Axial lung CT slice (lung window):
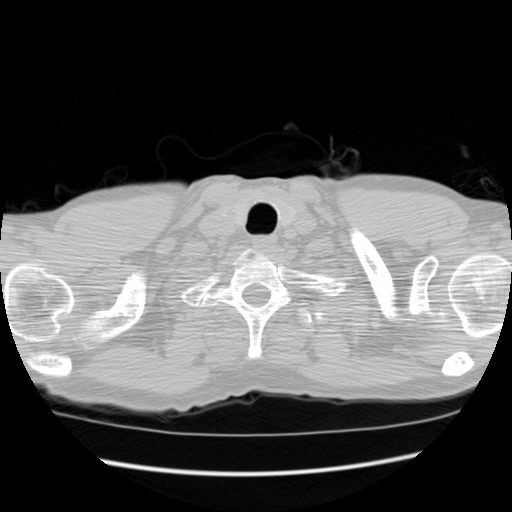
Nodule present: no